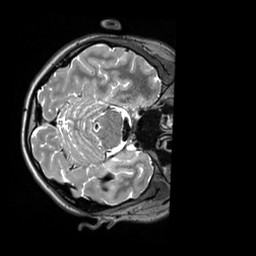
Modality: T2w
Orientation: axial
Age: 21
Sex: female
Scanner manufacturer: siemens
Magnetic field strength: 3 T
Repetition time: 3.2 s
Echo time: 0.408 s